Question: I have a 'Div' with '300px' height and '300px' width.
I want to put some text in 'Div' so i want to check if text amount
is larger that this div area make another Div tag and put rest text in it.
this is possible?
or maybe this:
how can i convert(for example)this text to some Div 300*300:
'''
A fractal is a mathematical set that has a fractal dimension that usually exceeds its topological dimension[1] and may fall between the integers.[2] Fractals are typically self-similar patterns, where self-similar means they are "the same from near as from far"[3] Fractals may be exactly the same at every scale, or as illustrated in Figure 1, they may be nearly the same at different scales.[2][4][5][6] The definition of fractal goes beyond self-similarity per se to exclude trivial self-similarity and include the idea of a detailed pattern repeating itself.[2]:166; 18[4][7]
As mathematical equations, fractals are usually nowhere differentiable, which means that they cannot be measured in traditional ways.[2][6][8] An infinite fractal curve can be perceived of as winding through space differently from an ordinary line, still being a 1-dimensional line yet having a fractal dimension indicating it also resembles a surface.[1]:48[2]:15
The mathematical roots of the idea of fractals have been traced through a formal path of published works, starting in the 17th century with notions of recursion, then moving through increasingly rigorous mathematical treatment of the concept to the study of continuous but not differentiable functions in the 19th century, and on to the coining of the word fractal in the 20th century with a subsequent burgeoning of interest in fractals and computer-based modelling in the 21st century.[9][10] The term "fractal" was first used by mathematician Benoit Mandelbrot in 1975. Mandelbrot based it on the Latin fractus meaning "broken" or "fractured", and used it to extend the concept of theoretical fractional dimensions to geometric patterns in nature.[2]:405[7]
'''
result must be some thing like this:

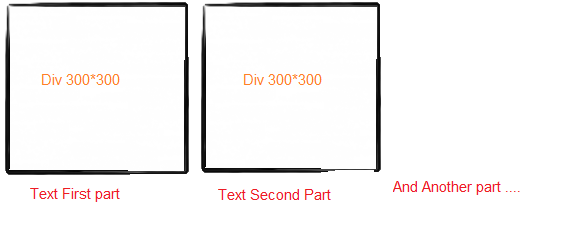
Answer: Try something like the following:
'''
var str = "This is a very long string. You don't know exactly how much width you will need for it to be displayed";
var ar = str.split(" ");
var index = 0;
var $test = $("#test");
while($test.height() < 300){
console.log($test.height());
$test.html($test.html() +" "+ ar[index++]);
if(!ar[index]){break;}
}
var fits = ar.splice(0,index-1);
$("#fixed").html(fits.join(" "));
$("#overflow").html(ar.join(" "));
'''
This should be a good starting point for you.
<URL>
edit: extended example